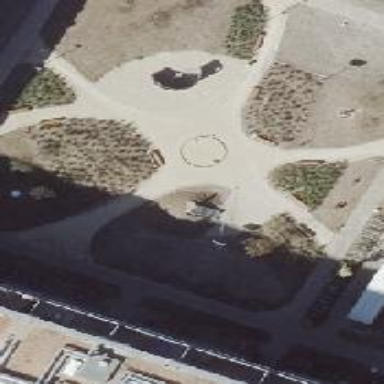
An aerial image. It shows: Playground area for leisure land.